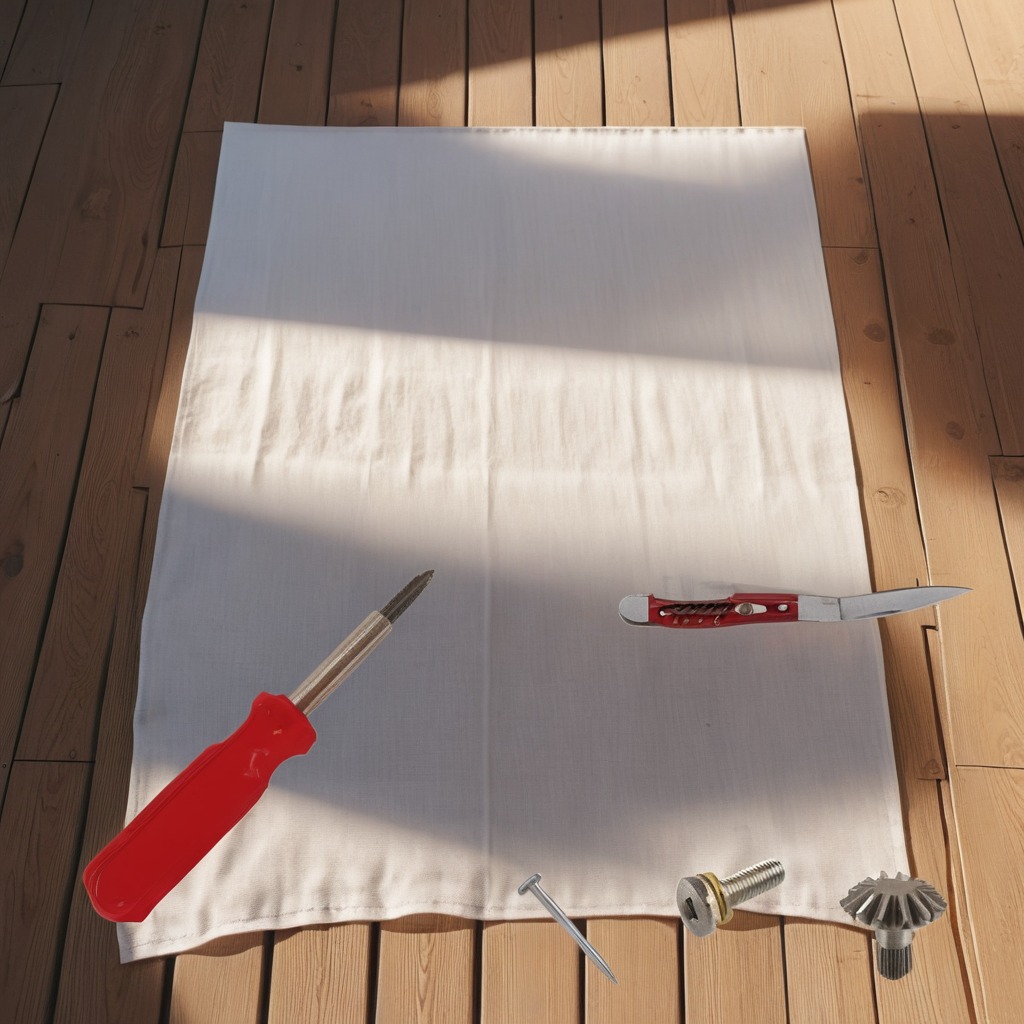
A steel gear with teeth, a utility knife, a metal machine screw, an iron nail, and a screwdriver are lying on the wooden table.